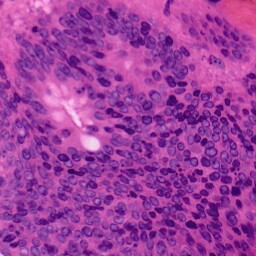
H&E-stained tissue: Colon